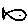
Label: fish